Question: I Just start MVC and razor, i am having an issue for displaying data, the controller is return a list of collection data in the view when im trying to display on the UI it showing the property name instead of the data.
for exmaple @Html.LabelFor(M =>M[i].Questions) is suppose to show the question data but instead it showing the property name in the UI, i would be very greatful for someone to help me out.

'''
@model List<Question.Models.Questionnaire>
@using System.Linq
@{
ViewBag.Title = "Index";
Layout = "~/Views/Shared/_Layout.cshtml";
}
<h2>Question List</h2>
@using(Html.BeginForm("GetAnswer","Home")) {
for(int i = 0;i < Model.Count;i++) {
//<text>@Model[i].Questions</text> <br />
@Html.HiddenFor(M => M[i].QuestionID)
**@Html.LabelFor(M =>M[i].Questions)**
if (@Model[i].MultipleChoice == false){
@Html.TextBoxFor(M => M[i].Response) <br />
} else {
for(int j = 0;j < Model[i].GetAns.Count;j++) {
<div>
<text>@Model[i].GetAns[j].AnsText</text>
@Html.RadioButtonFor(M =>M[i].Questions, Model[i].GetAns[j].AnswerId)
</div>
}
<br />
}
}
public class Questionnaire
{
public Questionnaire() {
}
public int QuestionID { get; set;}
public string Title { get; set;}
public string Questions{ get; set;}
public string Response { get; set;}
public string Response1 {
get;
set;
}
public bool MultipleChoice { get; set;}
public List<Answer>GetAns { set; get;}
}
public class QuestionRepository
{
public List<Questionnaire>
GetQuestionnaire() {
List<Questionnaire> q = new List<Questionnaire>();
q.Add(new Questionnaire() {
QuestionID = 11, Title = "Geo", Questions = "Capital of England?", GetAns = GetAns(), MultipleChoice = false, Response1="TEST"
});
q.Add(new Questionnaire() {
QuestionID = 22, Title = "Geo", Questions = "Capital of France", GetAns = GetAns(), MultipleChoice = false, Response1 = "TEST2"
});
q.Add(new Questionnaire() {
QuestionID = 33, Title = "Geo", Questions = "Capital of Cuba", GetAns = GetAns(), MultipleChoice = true, Response1 = "TEST3"
});
return q;
}
public List<Answer> GetAns() {
List<Answer> ans = new List<Answer>();
ans.Add(new Answer() { AnswerId = 1, AnsText = "london", Ques = new Questionnaire() { QuestionID = 11 } });
ans.Add(new Answer() { AnswerId = 2, AnsText = "paris", Ques = new Questionnaire() { QuestionID = 22 } });
ans.Add(new Answer() { AnswerId = 3, AnsText = "Havana", Ques = new Questionnaire() { QuestionID = 33 } });
return ans;
}
}
public ActionResult Index()
{
var q = new QuestionRepository().GetQuestionnaire();
return View(q);
}
'''
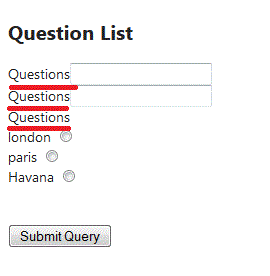
Answer: '@Html.LabelFor()' is for displaying the name of the property (or the value defined by '[Display(Name="...")]'), not the value of the property. If you want to display the value, then use
'''
@Html.DisplayFor(m =>m[i].Questions)
'''